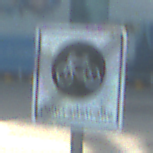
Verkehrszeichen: EndeFahrradstrasse
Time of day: MorningAfternoon
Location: Outdoor (Suburban)
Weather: PartlyCloudy
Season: NotSpecified
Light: Natural